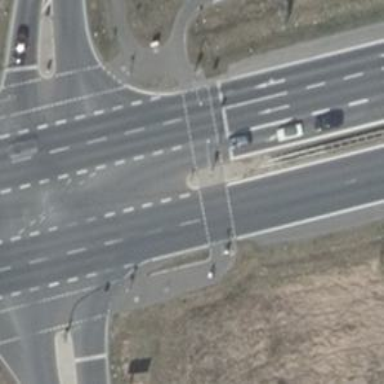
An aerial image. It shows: Crossing with traffic signals and pedestrian island.